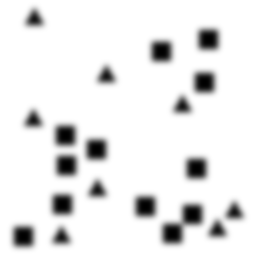
Squares: 12
Triangles: 8
Stars: 0
Total shapes: 20